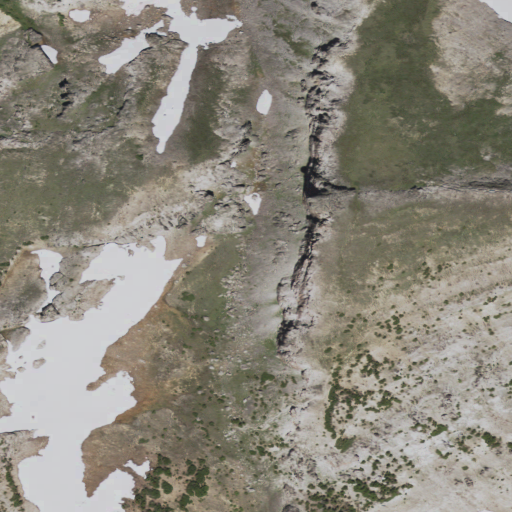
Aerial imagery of mountain in Wyoming named Cathedral Peak containing shrub, grassland, evergreen forest, and barren land